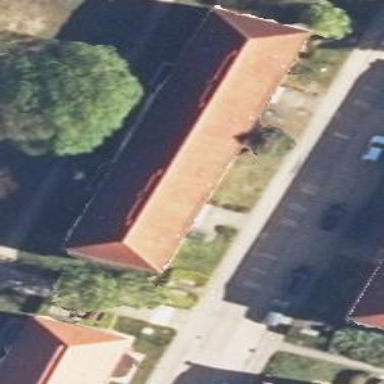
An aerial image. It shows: Building with hipped roof made of red roof tiles. The roof orientation is along the structure.